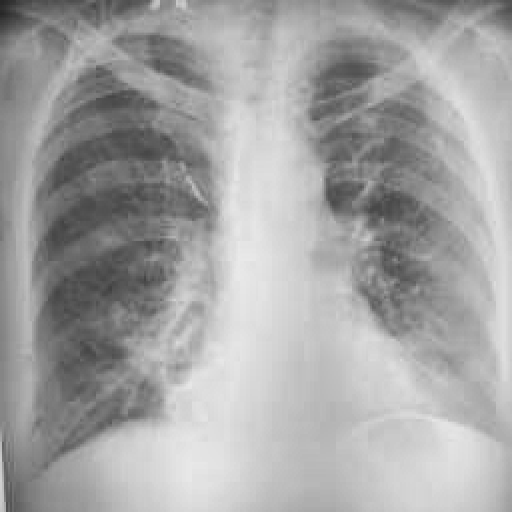
Finding: TUBERCULOSIS